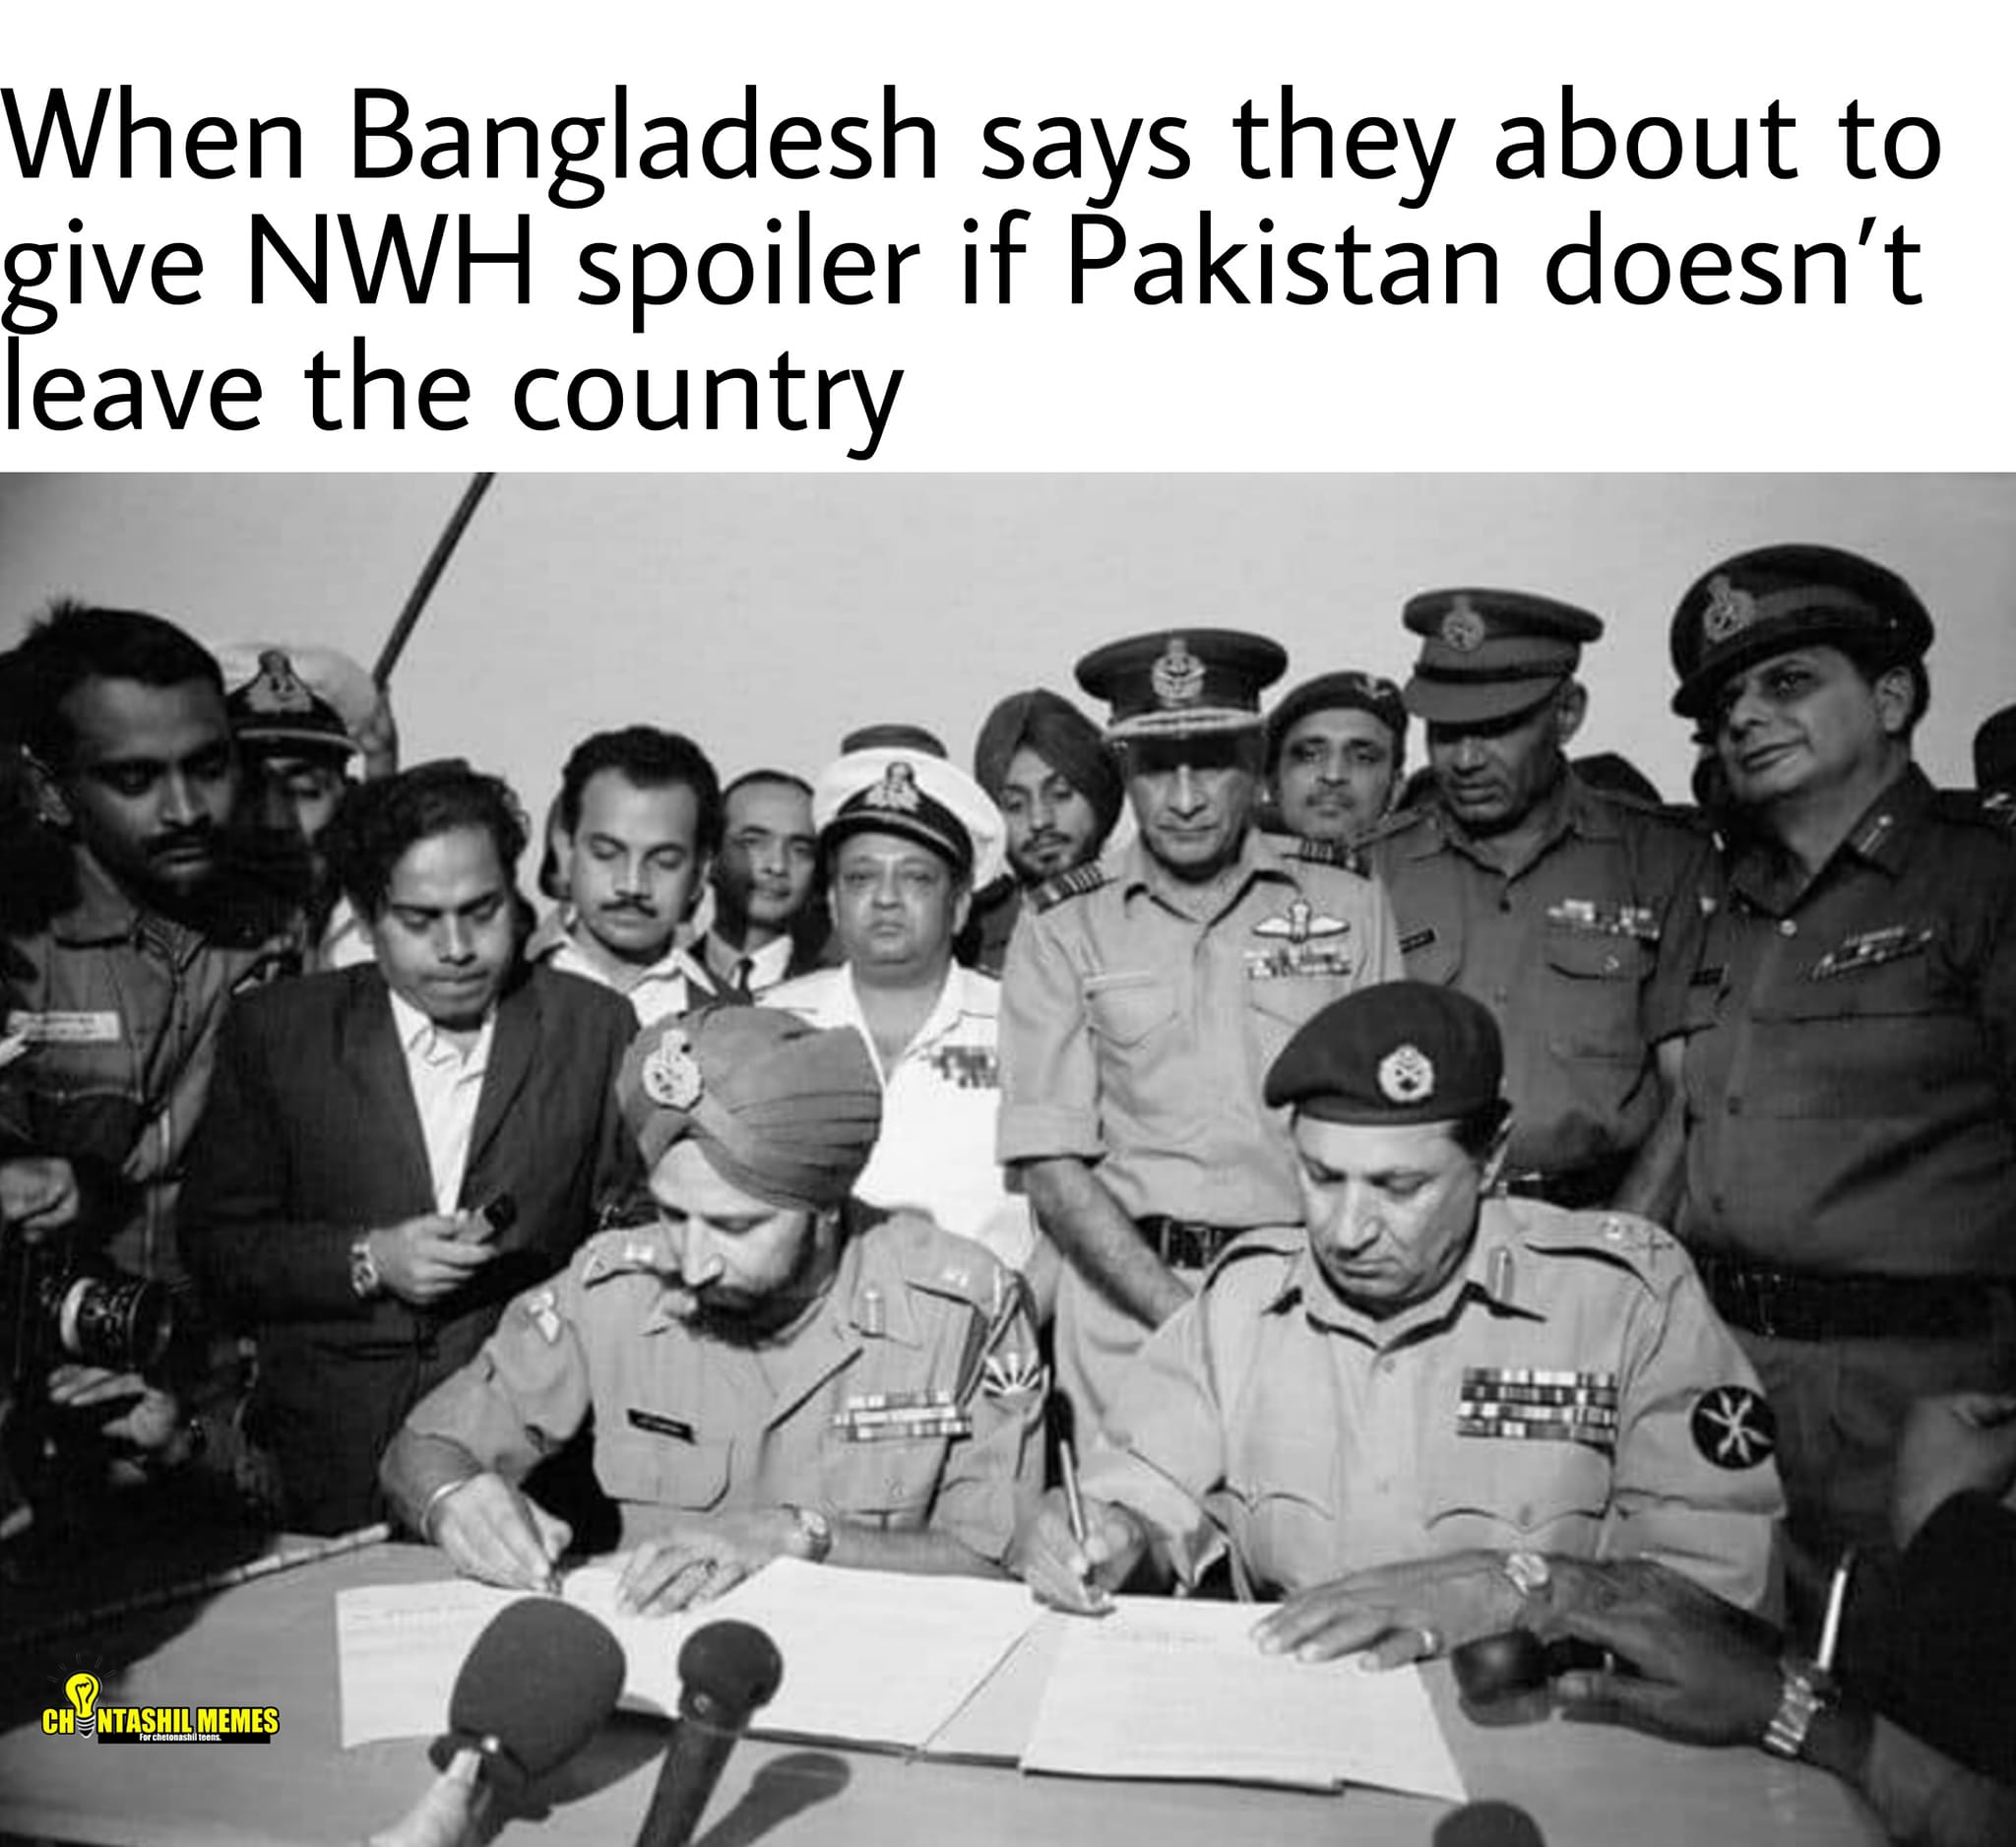
Caption: When Bangladesh says they about to give NWH spoiler if pakistan doesn't leave the country
Label: non-hate